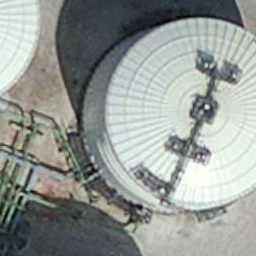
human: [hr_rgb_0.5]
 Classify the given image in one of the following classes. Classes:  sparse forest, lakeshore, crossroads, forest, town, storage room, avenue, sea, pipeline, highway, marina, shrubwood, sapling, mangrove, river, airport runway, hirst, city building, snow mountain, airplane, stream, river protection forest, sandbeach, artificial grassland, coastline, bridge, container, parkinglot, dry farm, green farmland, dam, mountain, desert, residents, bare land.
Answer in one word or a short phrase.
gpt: storage room